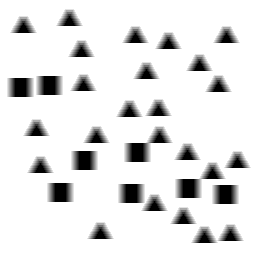
Squares: 8
Triangles: 24
Stars: 0
Total shapes: 32